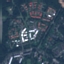
Land use / land cover: Residential